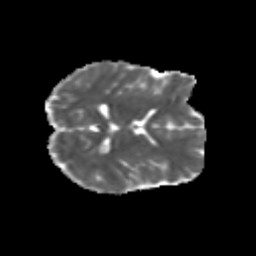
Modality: MD
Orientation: axial
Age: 24
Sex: male
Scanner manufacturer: siemens
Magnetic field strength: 3 T
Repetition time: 3.5 s
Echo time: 0.113 s